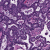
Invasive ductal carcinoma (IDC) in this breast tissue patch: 1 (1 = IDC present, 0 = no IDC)